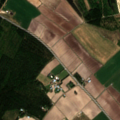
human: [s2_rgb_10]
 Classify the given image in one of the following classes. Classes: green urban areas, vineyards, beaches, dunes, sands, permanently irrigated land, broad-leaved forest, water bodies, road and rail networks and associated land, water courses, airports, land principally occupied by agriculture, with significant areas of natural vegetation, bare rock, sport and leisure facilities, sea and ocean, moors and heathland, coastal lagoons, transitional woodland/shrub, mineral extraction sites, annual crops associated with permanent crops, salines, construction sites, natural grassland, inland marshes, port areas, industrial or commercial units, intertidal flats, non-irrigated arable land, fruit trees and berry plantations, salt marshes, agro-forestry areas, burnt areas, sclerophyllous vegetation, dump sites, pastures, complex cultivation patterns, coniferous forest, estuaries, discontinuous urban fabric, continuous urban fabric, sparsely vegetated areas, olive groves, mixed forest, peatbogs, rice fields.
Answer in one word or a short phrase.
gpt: non-irrigated arable land, land principally occupied by agriculture, with significant areas of natural vegetation, coniferous forest, mixed forest, transitional woodland/shrub